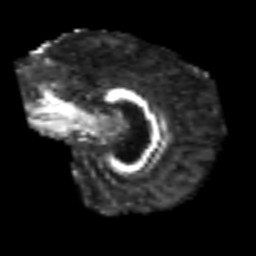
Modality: FA
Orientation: sagittal
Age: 65
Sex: male
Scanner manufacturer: siemens
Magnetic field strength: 3 T
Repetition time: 6.1 s
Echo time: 0.101 s